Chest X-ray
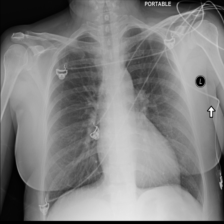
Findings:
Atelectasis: negative
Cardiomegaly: negative
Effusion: negative
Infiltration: negative
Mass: negative
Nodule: negative
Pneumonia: negative
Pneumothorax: negative
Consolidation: negative
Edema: negative
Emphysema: negative
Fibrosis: negative
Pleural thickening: negative
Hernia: negative